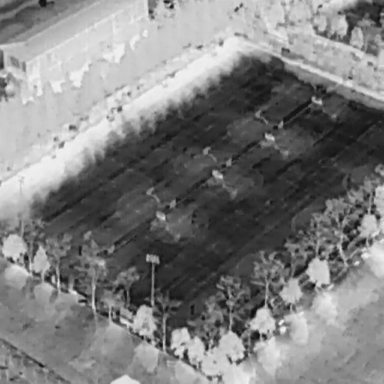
There are two People in the infrared image.